Question: I have an image that I do not want to scale, I am using fitStart. What size do I need to make it to ensure that it covers a 4x2 widget? I currently have an image that is 1024x768 and it doesn't cover.
UPDATE:
Here is the xml and screen shot:
'''
<RelativeLayout xmlns:android="http://schemas.android.com/apk/res/android"
android:id="@+id/widget_bg_rl"
android:layout_width="match_parent"
android:layout_height="match_parent">
<ImageView
android:id="@+id/widget_bg"
android:layout_width="match_parent"
android:layout_height="match_parent"
android:scaleType="fitStart" />
<LinearLayout
android:id="@+id/current_layout"
android:orientation="vertical"
android:layout_width="match_parent"
android:layout_height="match_parent"
android:focusable="true"
android:weightSum="8">
<RelativeLayout
android:id="@+id/city_time_rl"
android:layout_width="match_parent"
android:layout_height="0dp"
android:layout_weight="2.5"
android:background="@drawable/rounded_corners_top">
<TextView
android:id="@+id/city"
android:layout_width="wrap_content"
android:layout_height="wrap_content"
android:layout_marginLeft="10dp"
android:text="MECHANICSBURG"
android:textSize="16dp"
android:textColor="@color/dk_blue"
/>
'''

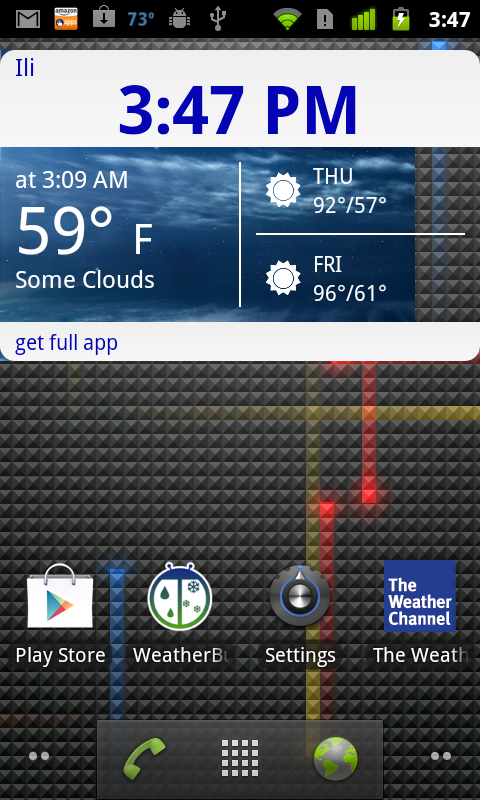
Answer: You're using 'fitStart', which maintains the image aspect ratio, and ensures that one dimension (height, in this case) fits exactly. It sounds like you want one of these two:
- If you want to fill the space, showing the entire image (and stretching it as necessary), use 'fitXY'.- If you want to fill the space, maintaining the image's aspect ratio (and cropping it as necessary), use 'centerCrop'.